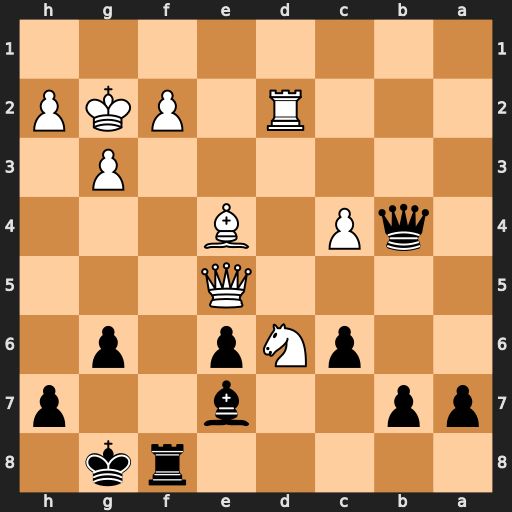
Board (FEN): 5rk1/pp2b2p/2pNp1p1/4Q3/1qP1B3/6P1/3R1PKP/8
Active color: b
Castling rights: -
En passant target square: -
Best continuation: Qxd2 Qxe6+ Kh8 Nf7+ Kg7 Qxe7 Rxf7